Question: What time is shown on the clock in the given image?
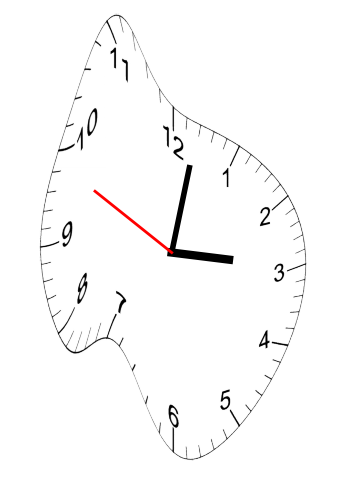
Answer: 03:01:49